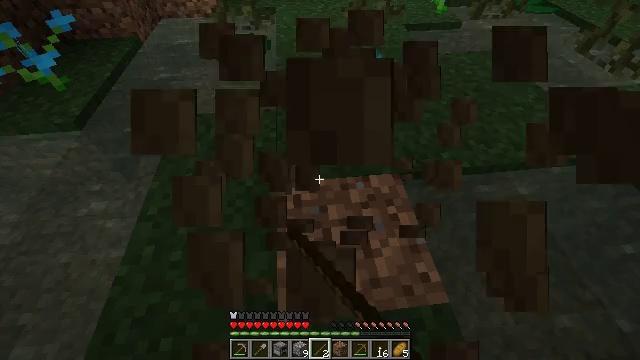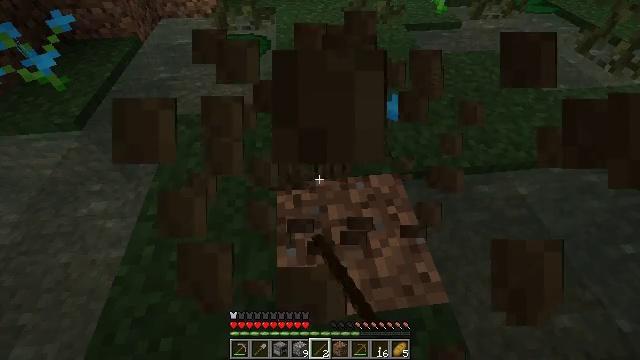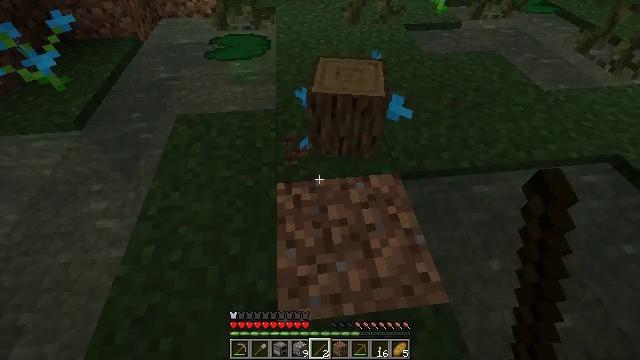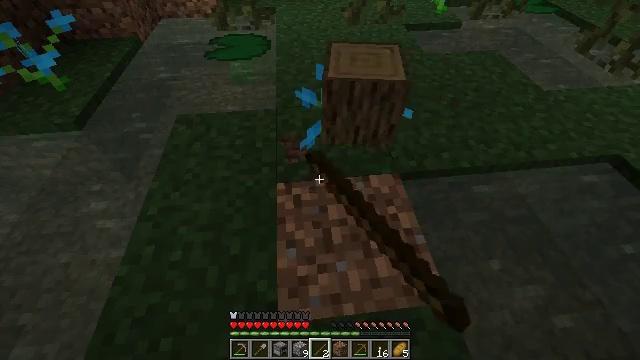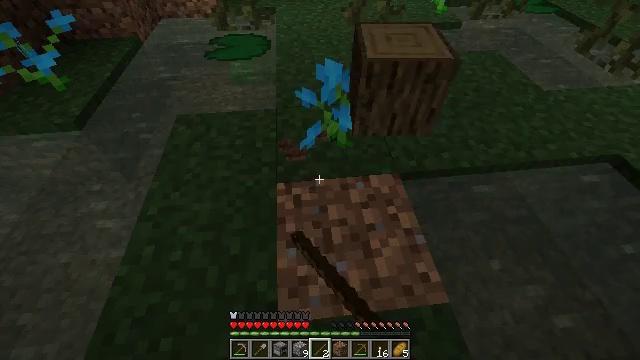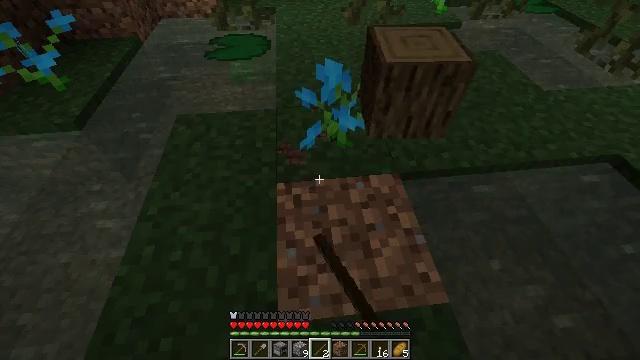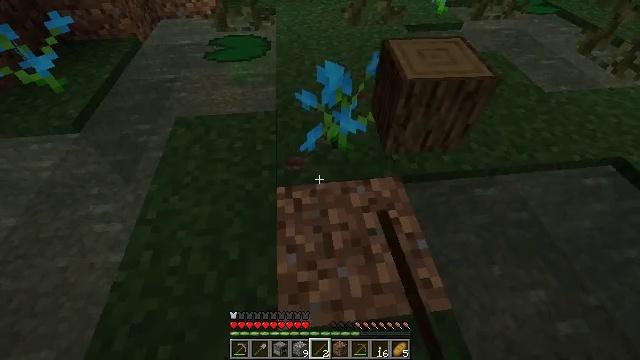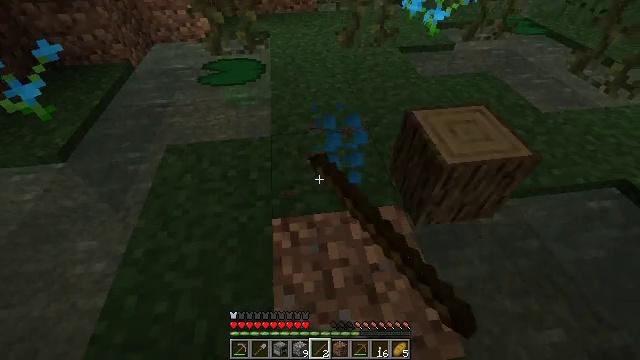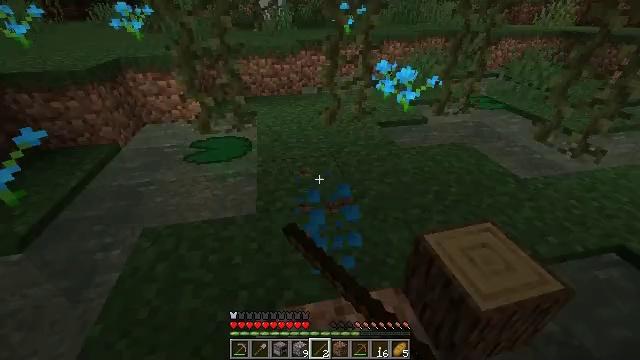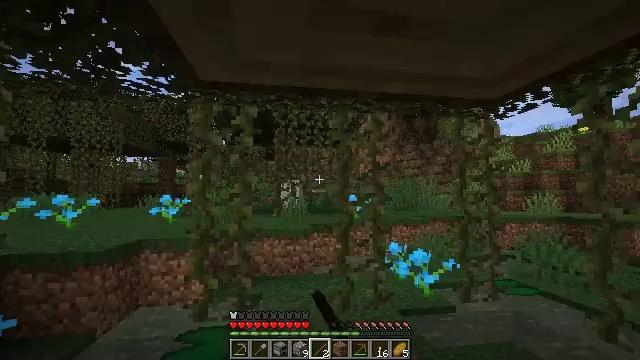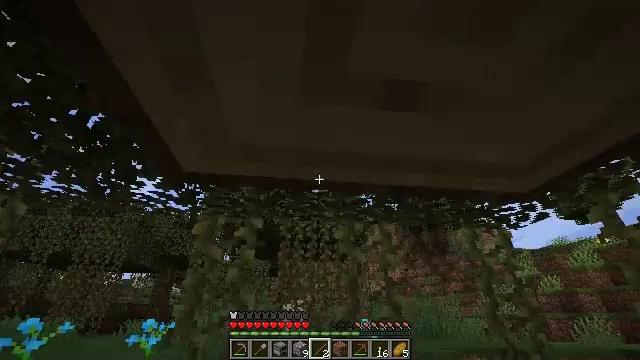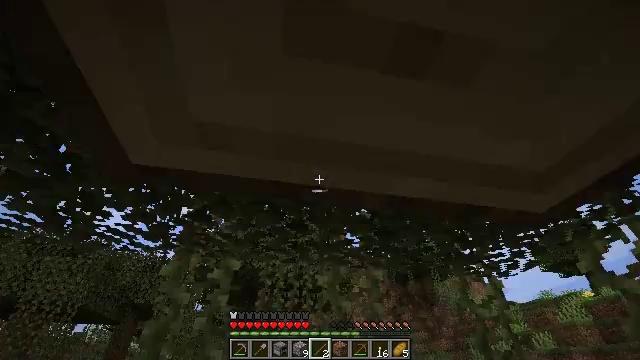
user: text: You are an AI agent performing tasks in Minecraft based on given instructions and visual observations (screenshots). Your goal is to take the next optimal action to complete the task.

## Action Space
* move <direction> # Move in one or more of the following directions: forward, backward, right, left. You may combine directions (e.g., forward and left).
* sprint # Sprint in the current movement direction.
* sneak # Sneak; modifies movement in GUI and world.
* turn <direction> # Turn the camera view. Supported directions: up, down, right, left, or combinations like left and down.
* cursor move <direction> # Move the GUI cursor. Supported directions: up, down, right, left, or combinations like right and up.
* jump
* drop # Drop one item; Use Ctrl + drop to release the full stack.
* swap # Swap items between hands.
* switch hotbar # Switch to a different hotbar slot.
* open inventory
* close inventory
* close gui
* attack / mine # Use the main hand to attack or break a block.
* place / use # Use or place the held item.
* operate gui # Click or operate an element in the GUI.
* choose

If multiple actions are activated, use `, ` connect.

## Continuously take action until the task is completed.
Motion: motion action
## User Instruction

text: Gather the blue orchid in the field.
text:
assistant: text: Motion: attack / mine
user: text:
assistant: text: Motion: attack / mine
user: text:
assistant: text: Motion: attack / mine
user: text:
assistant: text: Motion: attack / mine
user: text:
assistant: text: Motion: attack / mine
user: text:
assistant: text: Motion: move forward, attack / mine
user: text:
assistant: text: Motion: move forward, turn right and up, attack / mine
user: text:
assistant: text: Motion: move forward, turn right and up, attack / mine
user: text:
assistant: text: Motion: move forward, turn left and up, attack / mine
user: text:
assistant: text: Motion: move forward, turn left and up
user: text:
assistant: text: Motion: turn right and up
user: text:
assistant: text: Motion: attack / mine